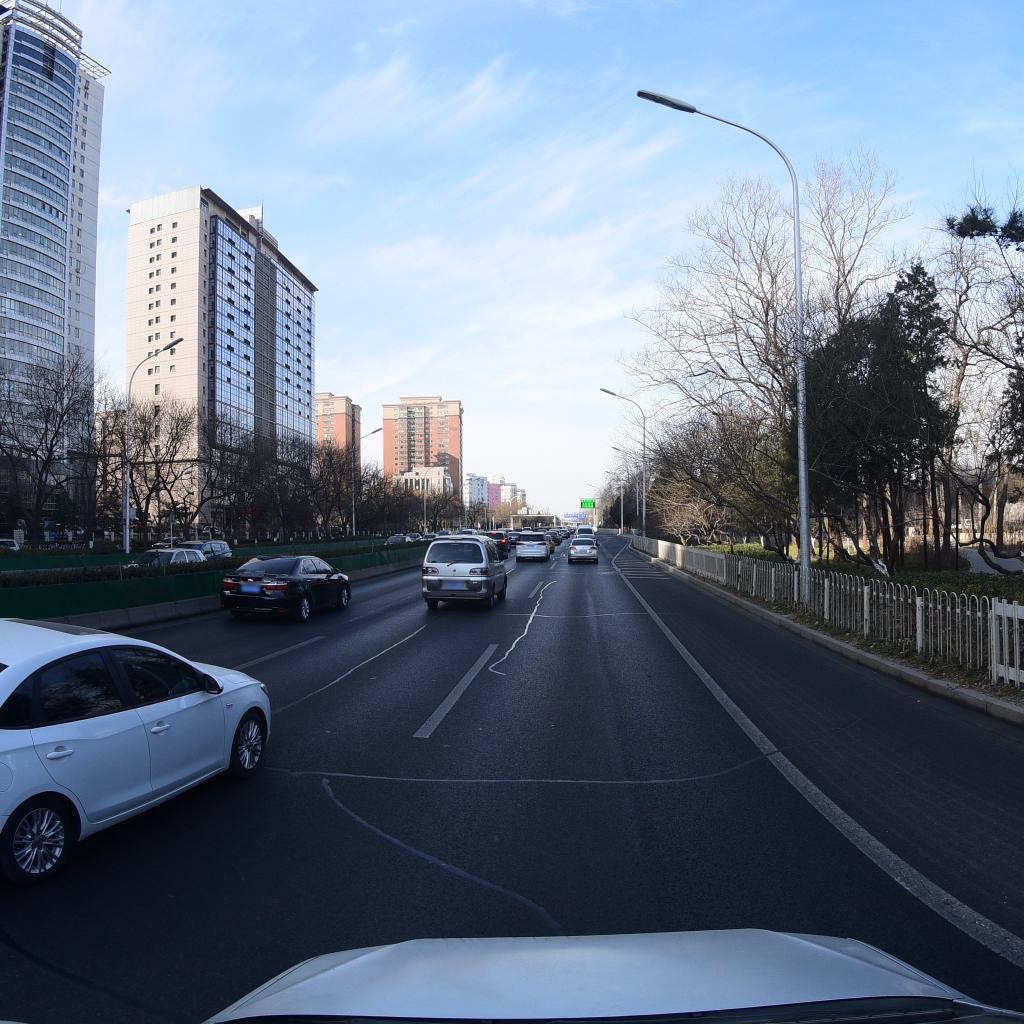
Region: Fengtai
Road damage annotations: transverse patch, transverse patch, longitudinal patch, transverse patch, longitudinal patch, longitudinal patch